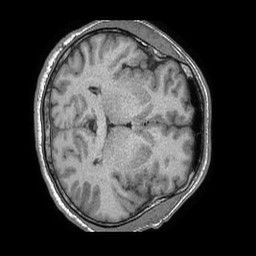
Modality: T1w
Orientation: axial
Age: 52
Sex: male
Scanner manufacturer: philips
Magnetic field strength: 1.5 T
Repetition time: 0.007712 s
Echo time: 0.003513 s